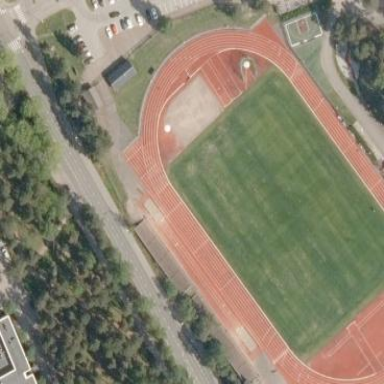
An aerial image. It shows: Pitch used for athletics and soccer.